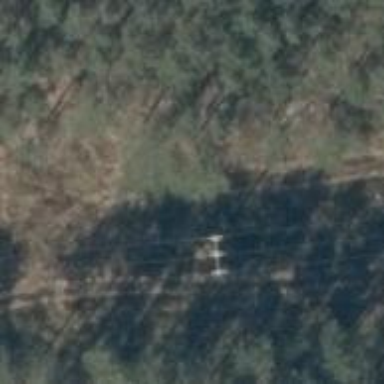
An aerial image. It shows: Minor power line.